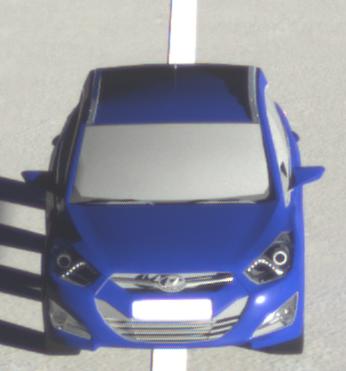
Make: Hyundai
Model: i40 Kombi 1.6 GDI
Detailed model: i40 (VF) Kombi
Model produced from: 2012/08
Model produced until: 2013/09
Doors: 5
Color: blue
Road condition: dry road
Daytime: sunrise or sunset
Contrast: high contrast